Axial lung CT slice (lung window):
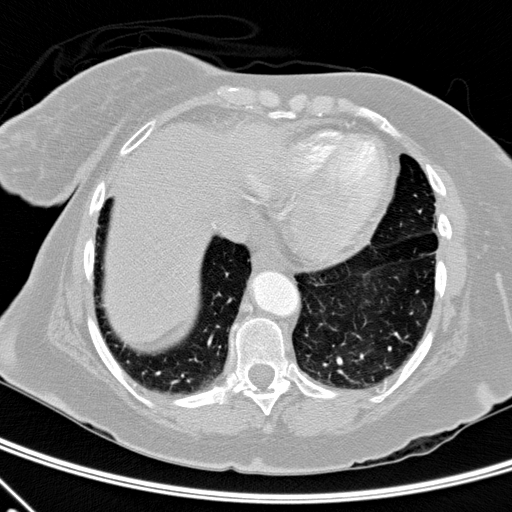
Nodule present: no